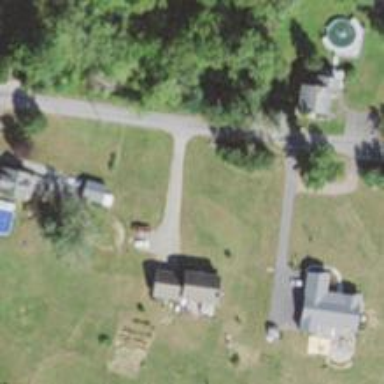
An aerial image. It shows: Residential driveway used as service road.